Question: - 'iOS7'- 'hide''keyboard''iOS8'-
### Basic setup code:
'''
@interface MyViewController : UIViewController<UITableViewDelegate, UITableViewDataSource, UISearchBarDelegate, NSFetchedResultsControllerDelegate, ... >
@implementation MyViewController
@property (nonatomic, retain) UISearchDisplayController *mySearchDisplayController;
- (void)loadView
{
[super loadView];
self.mySearchDisplayController = [[UISearchDisplayController alloc] initWithSearchBar:self.searchBar contentsController:self];
...
}
-(UITableView*) tableView
{
if (!_tableView){
_tableView = [[UITableView alloc] initWithFrame:CGRectMake(0,0,0,0)
style:self.tableViewStyle];
_tableView.translatesAutoresizingMaskIntoConstraints=NO;
_tableView.delegate = self;
_tableView.dataSource=self;
}
return _tableView;
}
-(UISearchBar*) searchBar
{
if(!_searchBar){
_searchBar = [[UISearchBar alloc] initWithFrame:CGRectMake(0,44,144,0)];
_searchBar.autocorrectionType = UITextAutocorrectionTypeNo;
_searchBar.translatesAutoresizingMaskIntoConstraints=NO;
_searchBar.translucent = NO;
_searchBar.delegate = self;
_searchBar.autoresizingMask = (UIViewAutoresizingFlexibleWidth);
_searchBar.autocorrectionType = UITextAutocorrectionTypeNo;
}
return _searchBar;
}
-(void) initWithTableViewStyle: (int) tableViewStyle
{
//Set the UITableViewStyle
self.tableViewStyle = tableViewStyle;
//Be sure the searchBar won't overlap the status bar
if (SYSTEM_VERSION_GREATER_THAN_OR_EQUAL_TO(@"7.0")) {
self.edgesForExtendedLayout = UIRectEdgeNone;
}
//Add the subviews to the mainView
[self.view addSubview:self.searchBar];
[self.view addSubview:self.tableView];
//Create the views dictionaryy
NSDictionary *viewsDictionary = @{@"searchBar":self.searchBar,
@"tableView": self.tableView};
//Create the constraints using the visual language format
[self.view addConstraints:[NSLayoutConstraint
constraintsWithVisualFormat: @"H:|[searchBar]|"
options:0
metrics:nil
views:viewsDictionary]];
[self.view addConstraints:[NSLayoutConstraint
constraintsWithVisualFormat: @"H:|[tableView]|"
options:0
metrics:nil
views:viewsDictionary]];
[self.view addConstraints:[NSLayoutConstraint
constraintsWithVisualFormat:@"V:|[searchBar(==44)][tableView]|"
options:0
metrics:nil
views:viewsDictionary]];
}
'''
Now to the interesting part which I believe works differently on iOS7 and iOS8 and causes the issue you can see in the screenshot below:
'''
- (void)searchDisplayController:(UISearchDisplayController *)controller didHideSearchResultsTableView:(UITableView *)tableView {
[[NSNotificationCenter defaultCenter] removeObserver:self name:UIKeyboardWillHideNotification object:nil];
}
- (void)searchDisplayController: (UISearchDisplayController *)controller
willShowSearchResultsTableView: (UITableView *)searchTableView {
[[NSNotificationCenter defaultCenter] addObserver:self selector:@selector(keyboardWillHide) name:UIKeyboardWillHideNotification object:nil];
}
- (void) keyboardWillHide {
UITableView *tableView = self.searchDisplayController.searchResultsTableView;
[tableView setContentInset:UIEdgeInsetsZero];
[tableView setScrollIndicatorInsets:UIEdgeInsetsZero];
}
'''
The selector seemed to do the job in iOS7, but here is the result I get when hiding the keyboard on iOS8:

The bottom rows are cut (the scroller does not enable scrolling down anymore), and the right section indexer is improperly aligned... How can I make this work in iOS8?
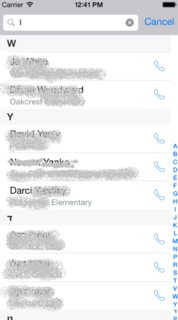
Answer: I do not see code adding layout constraints for the table view. Maybe they are in the -'(void) initWithTableViewStyle: (int) tableViewStyle' method? Make sure they are set up properly since it looks like you use the same tableView for displaying all data and the search results.
What's really good about UISearchController is that it gives you the opportunity to provide a separate view controller to manage results display. Which 1st decouples your classes and helps clean up the mess that using a single UITableView or two UITableView's in a single controller creates. So you apparently are in this mess so I suggest diving a bit more into UISearchController and creating a separate class for results display. This way you will not have to worry about contentInsets and so on.
Do not use UISearchController the same way as UISearchDisplayController.